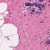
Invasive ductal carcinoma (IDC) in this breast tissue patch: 0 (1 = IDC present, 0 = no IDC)